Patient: sex M, age 36
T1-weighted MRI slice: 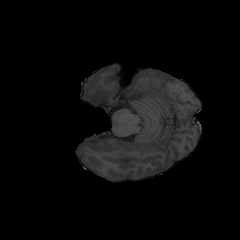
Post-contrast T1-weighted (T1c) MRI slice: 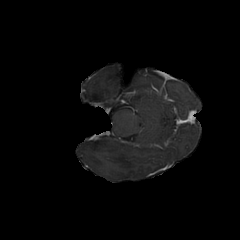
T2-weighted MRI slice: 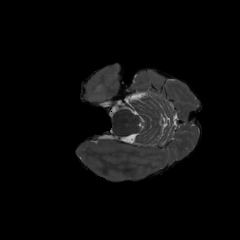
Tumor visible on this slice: yes
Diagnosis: Glioblastoma, IDH-wildtype
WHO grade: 4